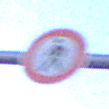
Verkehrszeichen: VerbotFussgaenger
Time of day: SunriseSunset
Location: Outdoor (Nature)
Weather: Clear
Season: NotSpecified
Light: Natural